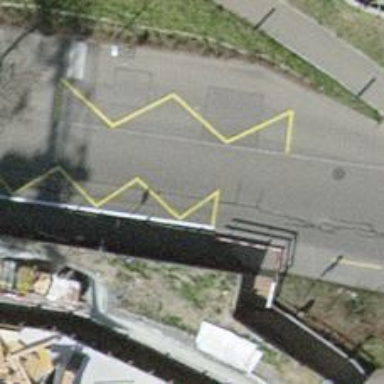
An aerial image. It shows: Bus stop equipped with public transport stop position.